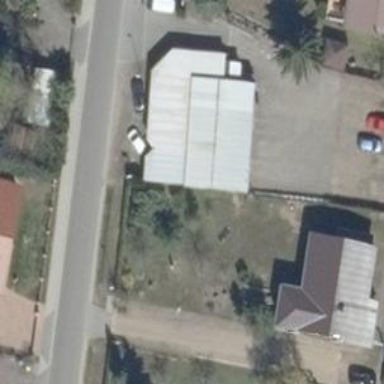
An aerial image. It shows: Car shop building.